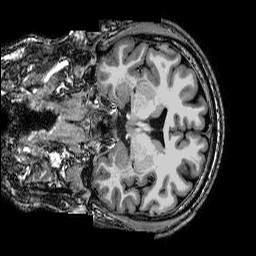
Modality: T1w
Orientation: coronal
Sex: male